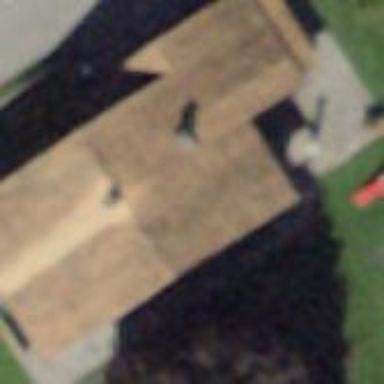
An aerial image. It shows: Detached building with gabled roof.